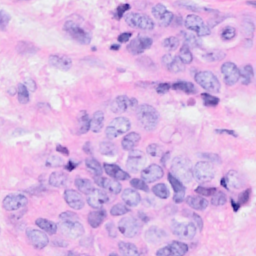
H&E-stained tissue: Breast